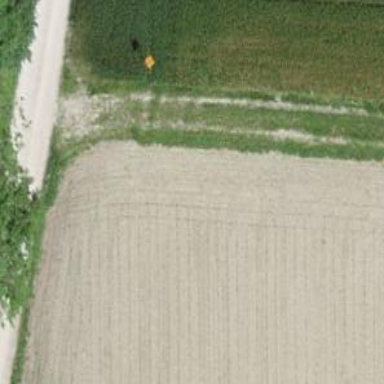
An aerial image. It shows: Aerial marker.